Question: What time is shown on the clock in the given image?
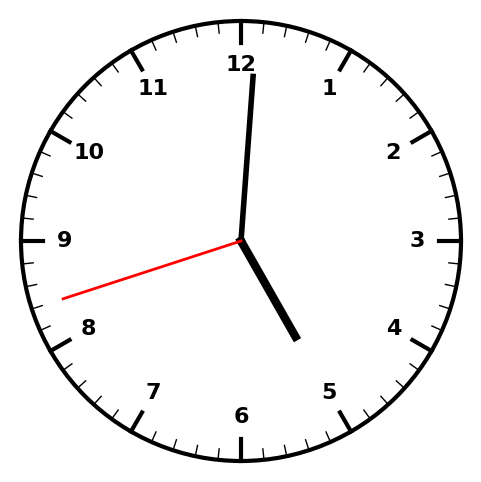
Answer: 05:00:42